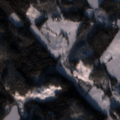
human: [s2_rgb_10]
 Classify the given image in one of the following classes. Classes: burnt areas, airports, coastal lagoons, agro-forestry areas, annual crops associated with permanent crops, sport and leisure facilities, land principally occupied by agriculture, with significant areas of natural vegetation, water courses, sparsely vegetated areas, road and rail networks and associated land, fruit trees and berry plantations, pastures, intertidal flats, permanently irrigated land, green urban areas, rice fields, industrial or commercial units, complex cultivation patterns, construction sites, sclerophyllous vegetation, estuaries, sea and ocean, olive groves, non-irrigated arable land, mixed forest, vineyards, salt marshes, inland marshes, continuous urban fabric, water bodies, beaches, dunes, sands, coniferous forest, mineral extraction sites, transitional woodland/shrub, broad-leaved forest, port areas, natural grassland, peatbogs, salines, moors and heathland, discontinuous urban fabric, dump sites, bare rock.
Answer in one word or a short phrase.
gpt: non-irrigated arable land, land principally occupied by agriculture, with significant areas of natural vegetation, coniferous forest, transitional woodland/shrub